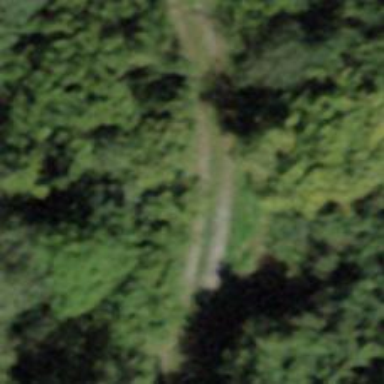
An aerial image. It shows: Unpaved track road.